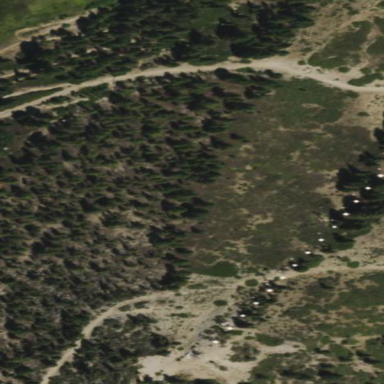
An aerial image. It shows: Forest with evergreen needle-leaved trees.